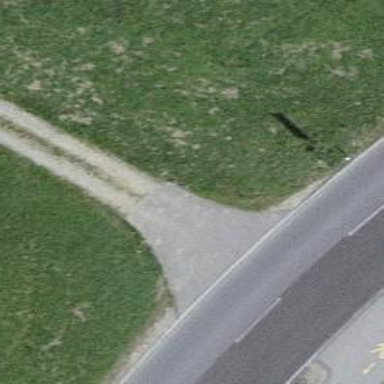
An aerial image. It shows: Dirt track road.